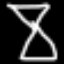
Label: hourglass